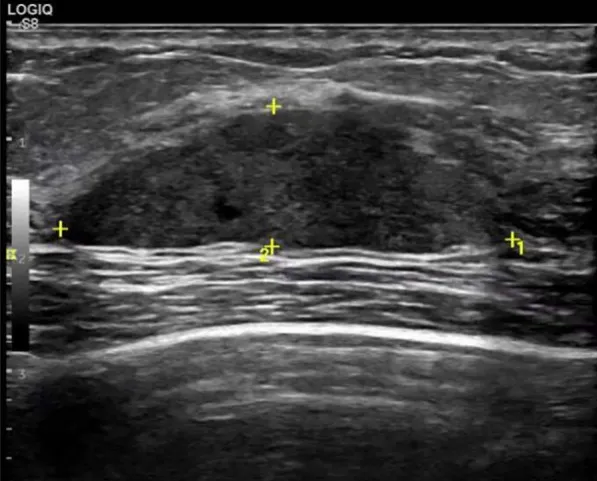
Color Doppler ultrasound showed a solid phyma, with regular shape and clear boundary.
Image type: radiology (ultrasound)